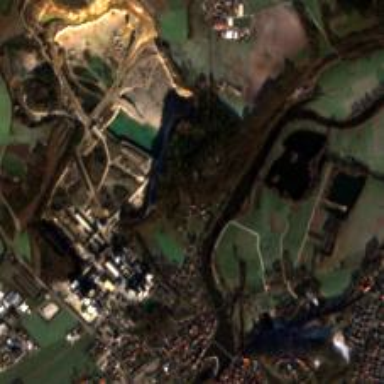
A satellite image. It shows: Industrial area dedicated to cement production.